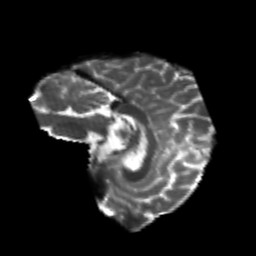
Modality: T2w
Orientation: sagittal
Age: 21
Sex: female
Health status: healthy
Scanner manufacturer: philips
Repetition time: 7.391 s
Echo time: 0.08599 s